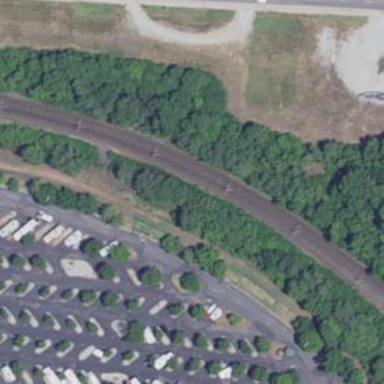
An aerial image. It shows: Light rail railway line with electrification through contact lines.